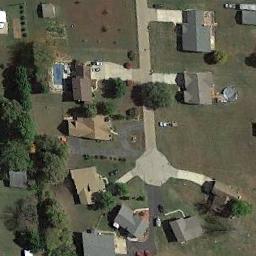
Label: medium_residential